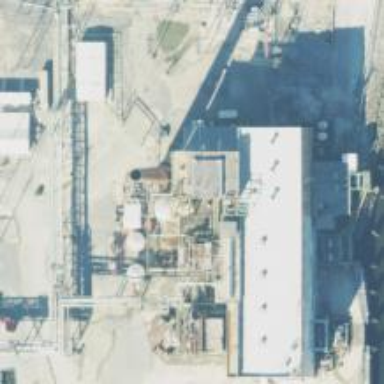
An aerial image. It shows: Steam turbine generator.